Question: Attached is a bowling sheet I have been working on to figure out my averages, and any "free game awards" I may get, as well as patches, etc...
<URL>
I am getting a false positive in column S.

Up till S12 the formula seems to work, in where there is a blank, and it shows me getting over 500.
The formula is:
'=IF($E12>499,"X","")'
Something simple and sweet or so I thought.
Now $E12 has this formula in it, which I don't see why it should affect it at all:
'=IF(D12<>0,SUM($B12:$D12),"")'
I tried using ISBLANK, but it seems to blow up in my face and not show anything. If someone can help me it would be greatly appreciated, thanks.
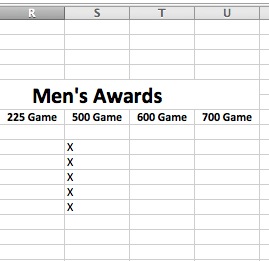
Answer: A simpler alternative
'''
=IF(N($E12)>499,"X","")
'''